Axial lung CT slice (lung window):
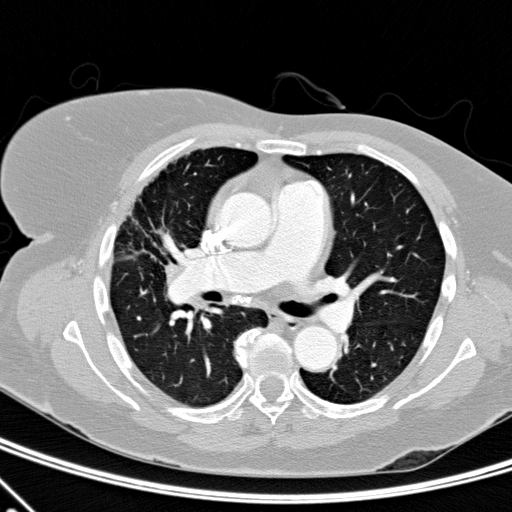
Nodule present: no